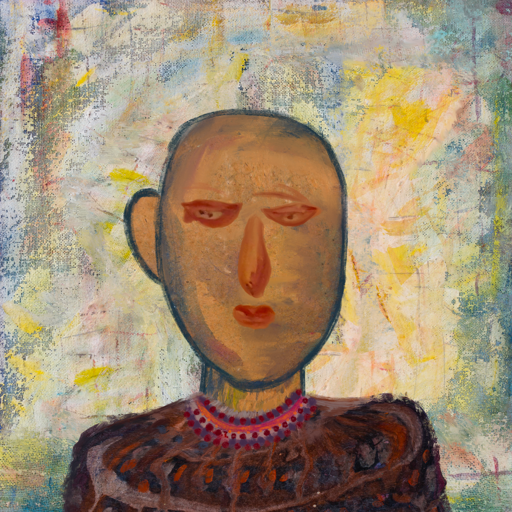
Background: Irani, Head And Neck Front: In_The_Sun, Face Front: Pious_Lady, Bust: Hypocrite, Hair Front: Blank, Head Accessory: Blank, Second Necklace: Blank, Necklace: Roy_Bahadur, Baby: Blank